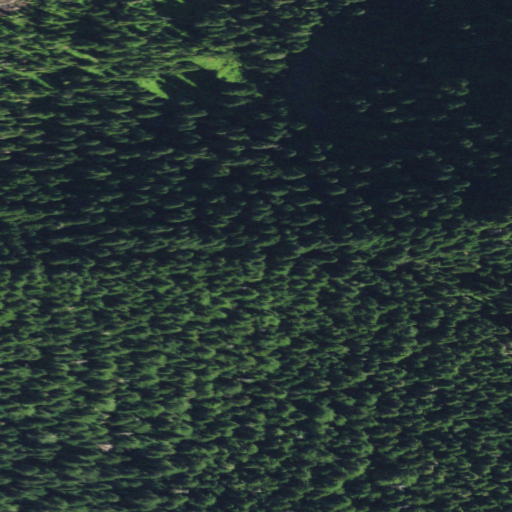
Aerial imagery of ridge(s) in Washington named Low Divide containing only evergreen forest